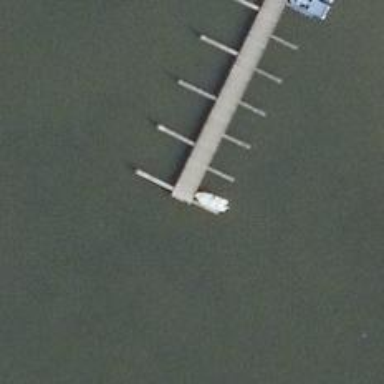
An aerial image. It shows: Man-made pier.